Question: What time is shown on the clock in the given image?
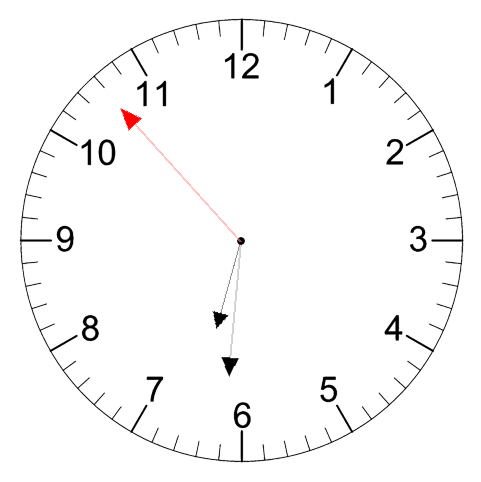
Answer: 06:30:53